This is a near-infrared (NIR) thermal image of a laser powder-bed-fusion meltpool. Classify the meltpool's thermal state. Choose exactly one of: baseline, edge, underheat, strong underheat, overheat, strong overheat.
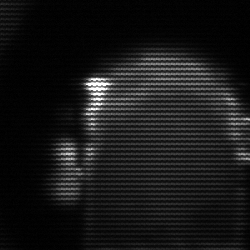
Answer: baseline